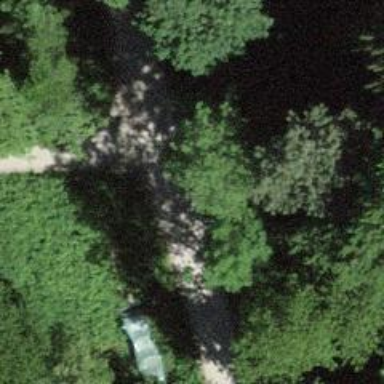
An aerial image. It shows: Compacted path.